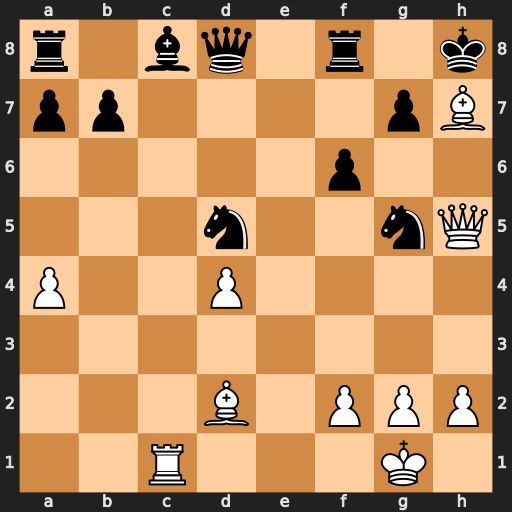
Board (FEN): r1bq1r1k/pp4pB/5p2/3n2nQ/P2P4/8/3B1PPP/2R3K1
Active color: w
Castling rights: -
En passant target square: -
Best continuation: Bg6+ Kg8 Bxg5 Re8 Qh7+